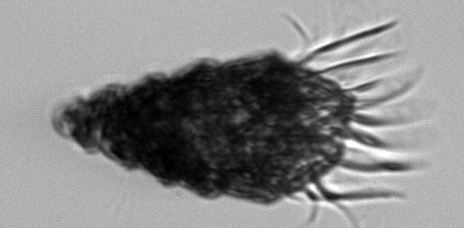
Label: Laboea_strobila